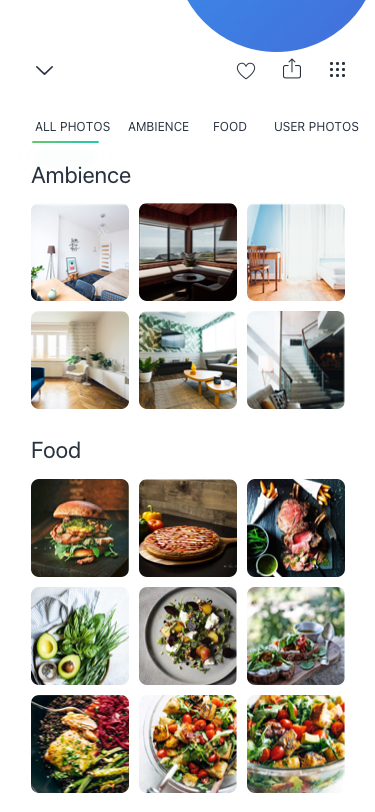
Text in this UI design:
All Photos
Ambience
Food
User Photos
Food
Ambience